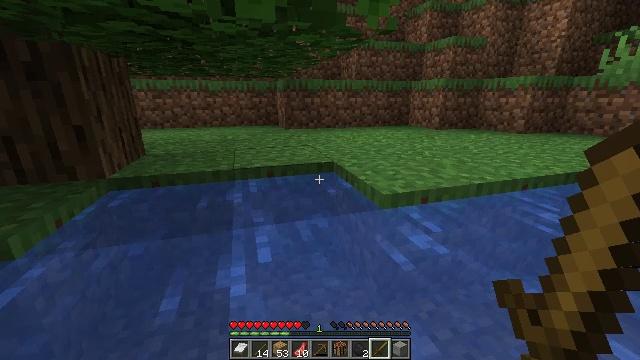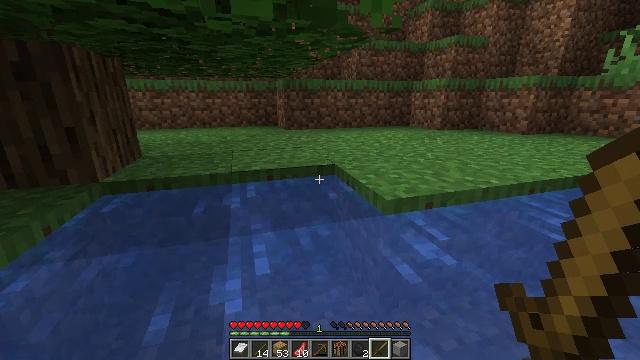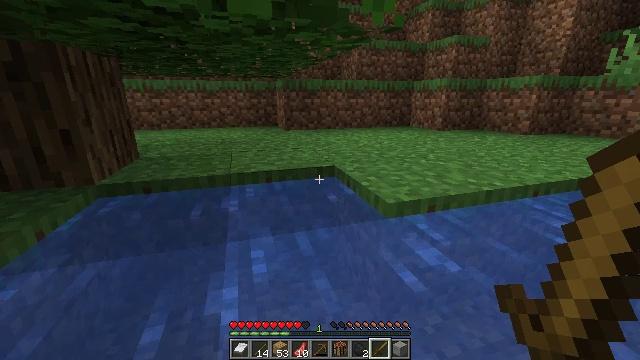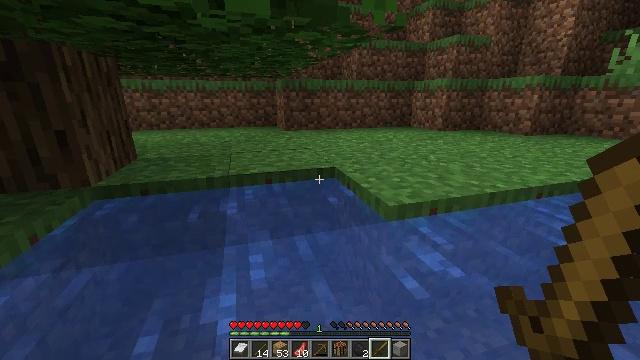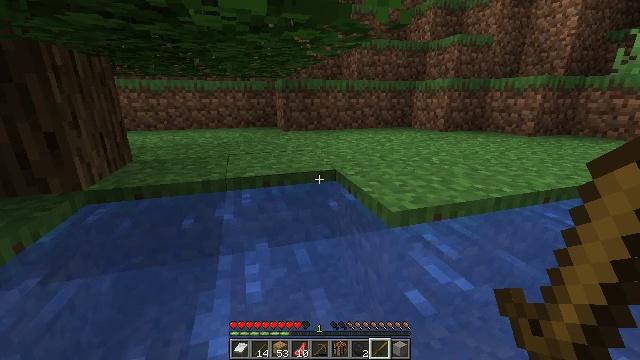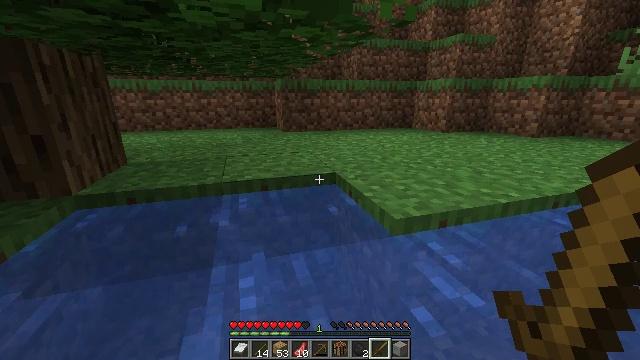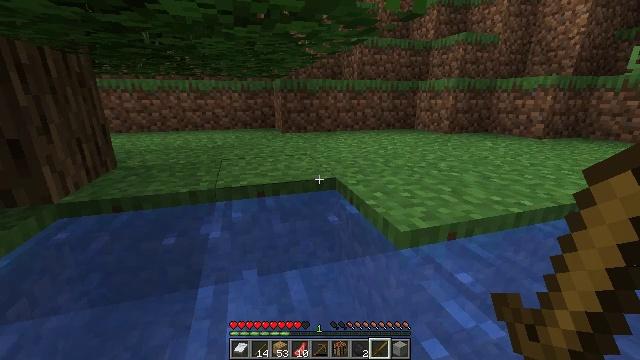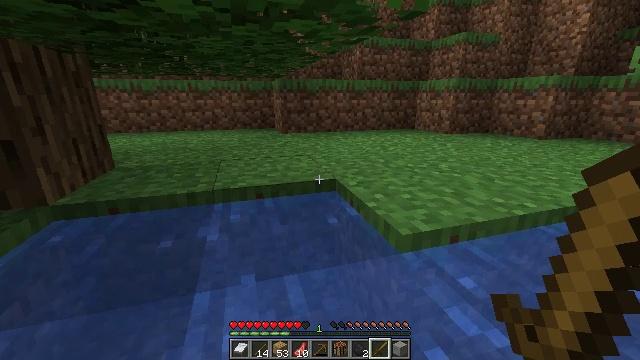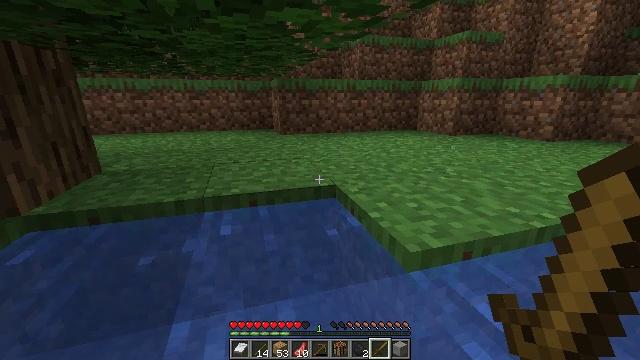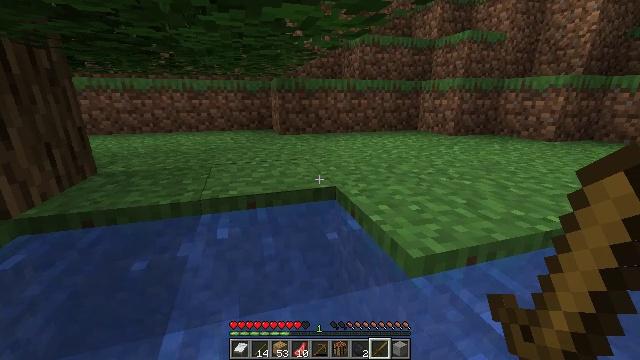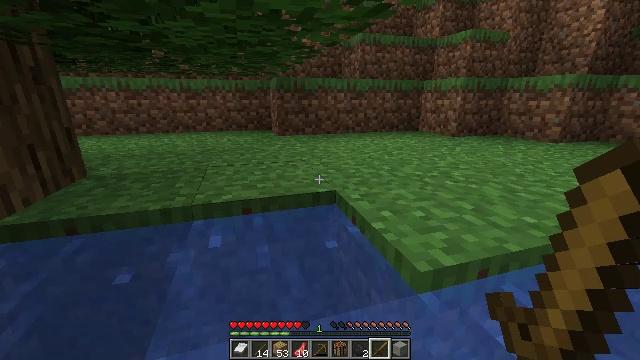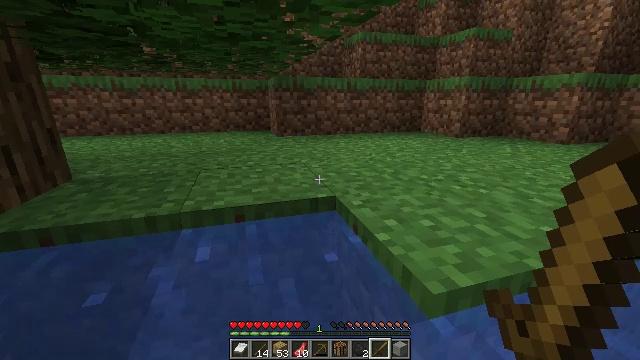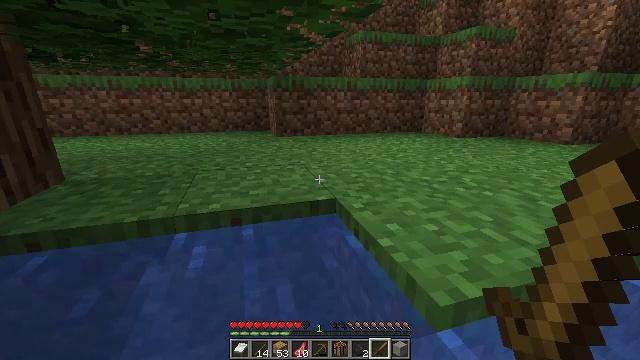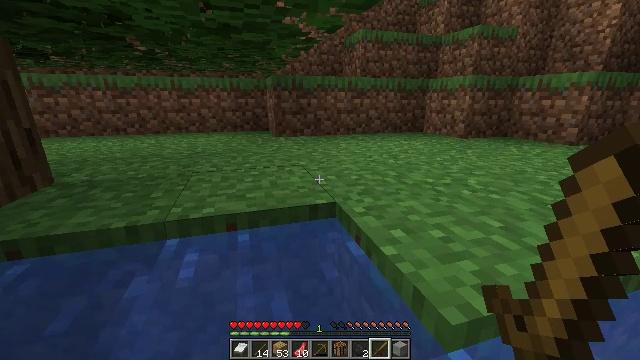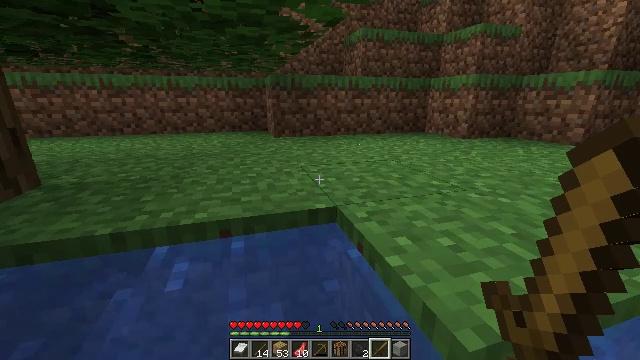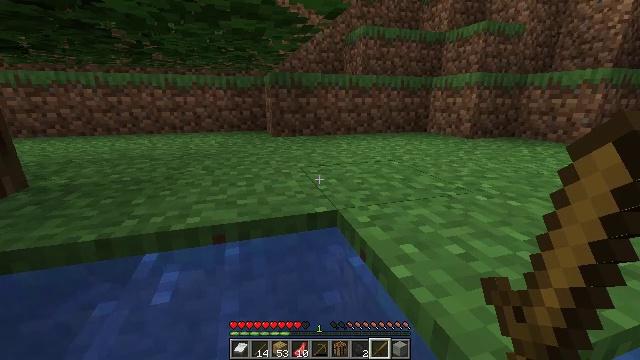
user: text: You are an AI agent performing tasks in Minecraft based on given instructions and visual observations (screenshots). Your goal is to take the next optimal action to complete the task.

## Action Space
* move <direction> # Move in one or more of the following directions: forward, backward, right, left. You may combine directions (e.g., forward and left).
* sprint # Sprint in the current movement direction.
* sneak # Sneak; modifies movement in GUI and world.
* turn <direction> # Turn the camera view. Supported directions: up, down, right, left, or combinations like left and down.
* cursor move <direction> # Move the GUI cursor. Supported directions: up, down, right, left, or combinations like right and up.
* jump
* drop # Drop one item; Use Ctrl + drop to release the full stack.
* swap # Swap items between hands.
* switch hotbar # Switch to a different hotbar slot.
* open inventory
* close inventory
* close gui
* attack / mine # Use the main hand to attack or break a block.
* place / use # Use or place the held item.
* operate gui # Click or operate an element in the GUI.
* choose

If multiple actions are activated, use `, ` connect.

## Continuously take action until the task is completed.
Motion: motion action
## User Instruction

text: Destroy the bee nest.
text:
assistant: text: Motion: move forward
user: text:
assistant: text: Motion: move forward, sprint
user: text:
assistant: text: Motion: move forward, sprint
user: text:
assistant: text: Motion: move forward, sprint
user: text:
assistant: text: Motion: move forward, sprint
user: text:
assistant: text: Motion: move forward, sprint
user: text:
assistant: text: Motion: move forward, sprint
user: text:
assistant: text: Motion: move forward, sprint
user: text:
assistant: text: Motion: move forward, sprint
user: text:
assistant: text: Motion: move forward, sprint
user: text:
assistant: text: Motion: move forward, sprint
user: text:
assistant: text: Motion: move forward, sprint
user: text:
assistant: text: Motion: move forward, sprint
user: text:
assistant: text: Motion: move forward, sprint
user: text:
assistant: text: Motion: move forward, sprint
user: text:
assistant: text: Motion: move forward, sprint, jump
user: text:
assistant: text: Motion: move forward, sprint, jump
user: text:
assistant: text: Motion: move forward, sprint, jump
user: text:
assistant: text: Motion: move forward, sprint, jump
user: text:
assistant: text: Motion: move forward, sprint, jump
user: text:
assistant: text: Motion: move forward, sprint, jump
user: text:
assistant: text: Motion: move forward, sprint
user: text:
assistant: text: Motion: move forward, sprint, turn right
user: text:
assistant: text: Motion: move forward, sprint, turn right
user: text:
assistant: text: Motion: move forward, sprint, turn right
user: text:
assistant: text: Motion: move forward, sprint, turn right
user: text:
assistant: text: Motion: move forward, sprint, turn right
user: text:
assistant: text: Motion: move forward, sprint, turn right
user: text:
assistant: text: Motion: move forward, sprint, turn right
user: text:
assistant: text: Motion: move forward, sprint